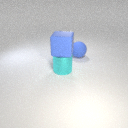
large cyan metal cylinder to the left of large blue rubber sphere